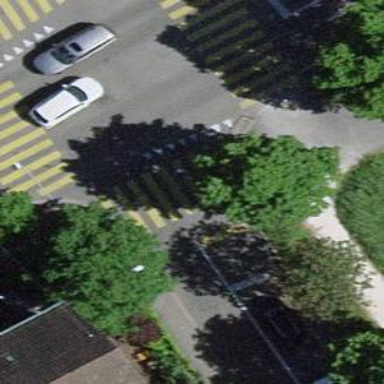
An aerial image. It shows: Crossing with traffic signals.